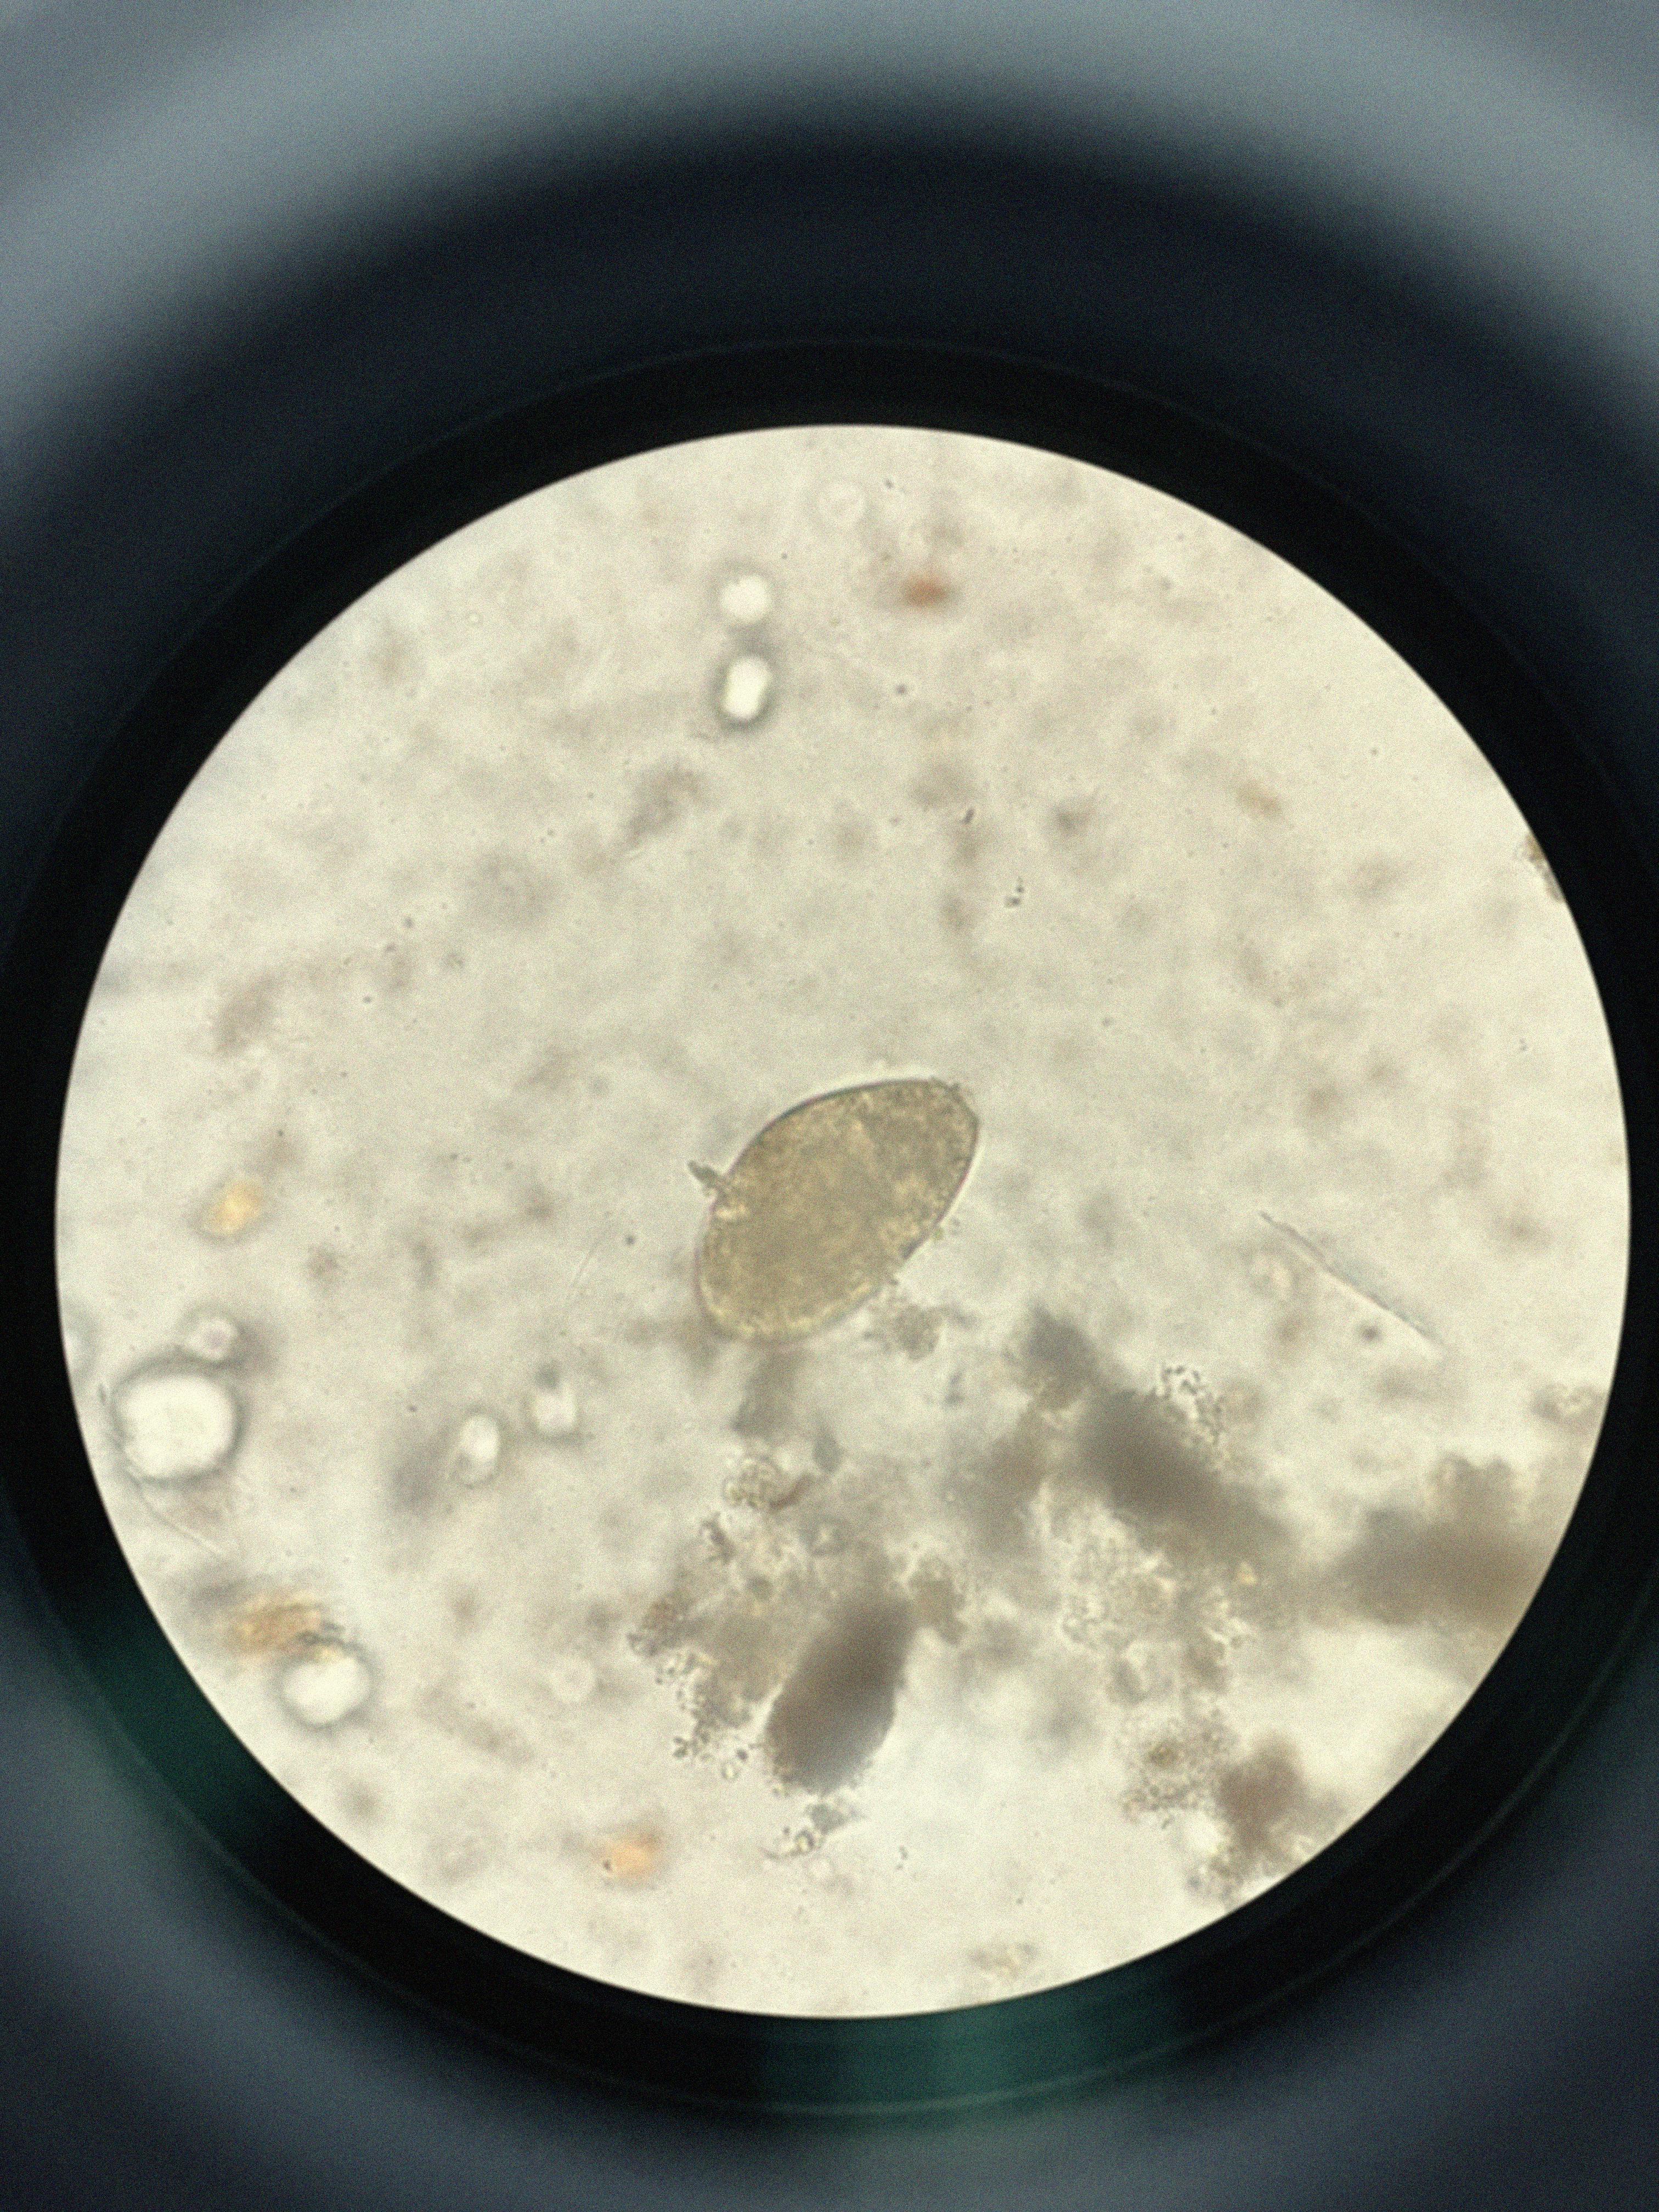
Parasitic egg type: Fasciolopsis buski